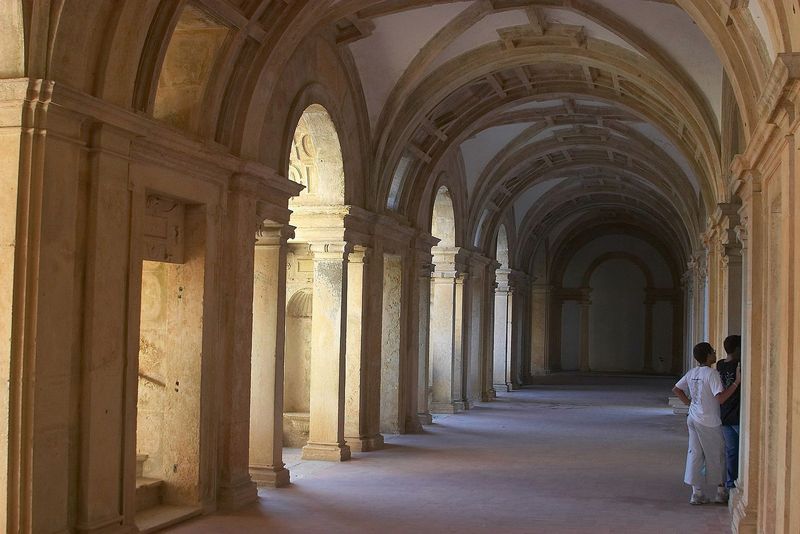
Titel: Hauptkreuzgang, Claustro dos Felipes, im Christusritterkloster, Convento da Ordem de Cristo, in Tomar
Künstler: Joao de Castilho
Standort: Tomar, Convento da Ordem de Cristo (EU - P - Ribatejo)
Schlagwörter: dunkel, gestein, schatten, weiß, gelb, menschen, braun, fenster, hell, licht, männer, pfeiler, raum, stützen, säule, säulen, tür, gebäude, haus, ornament, alt, hose, architektur, mensch, sehen, sockel, stehen, stein, innenraum, ferne, weite, kirche, sonne, boden, decke, innen, kind, personen, brunnen, kinder, kreis, rund, bogen, man, perspektive, zwei, jungen, leer, leere, besucher, rundbogen, treppe, spitz, tshirt, durchgang, innenansicht, stufe, stufen, junge, tor, halle, foto, fotografie, photographie, bögen, eingang, gang, nische, arkade, gewölbe, kloster, jungs, brille, staub, flur, photo, sandstein, steinboden, nike, säulengang, kreuzgang, touristen, fotgrafie, fotogtafie, turnschuh, massig, gewolbe, rippenbogen, soone, sneakers, stüctzen, sandsein